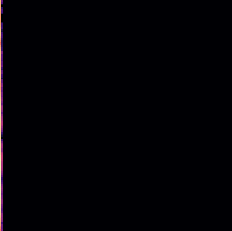
Sound class: Chainsaw